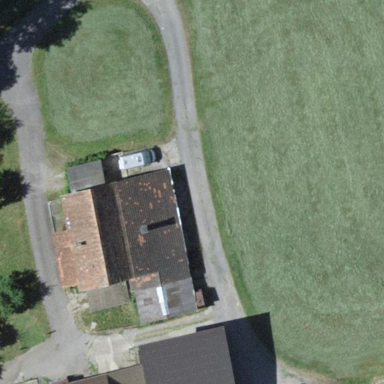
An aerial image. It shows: Farm building.